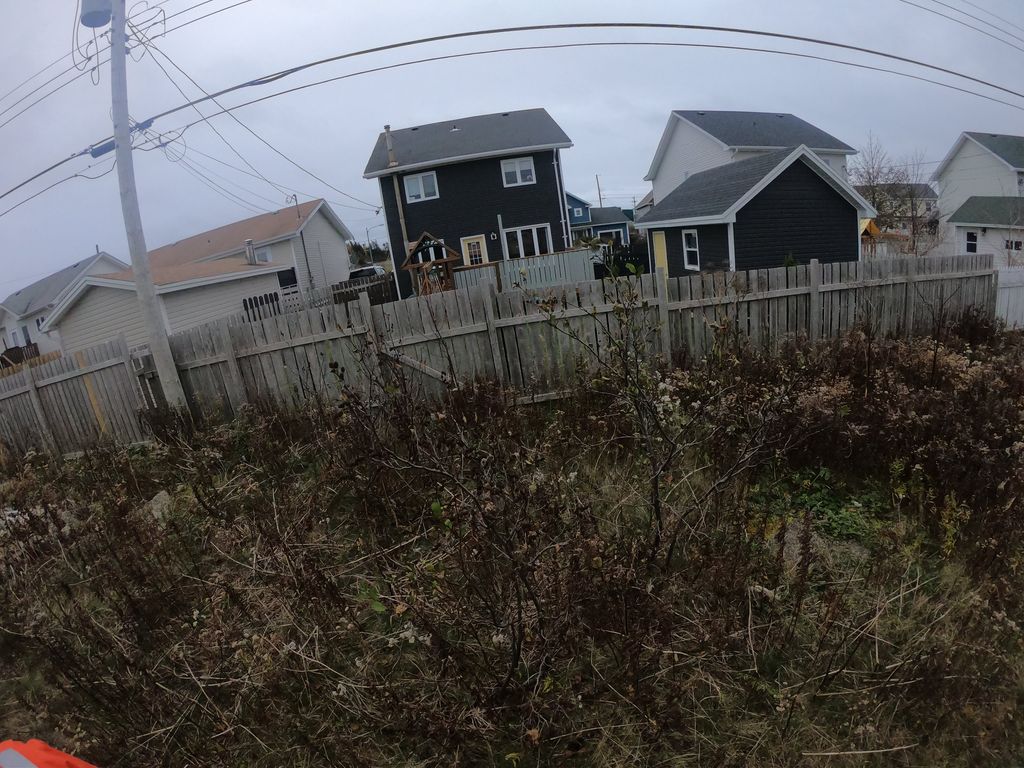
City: st_johns